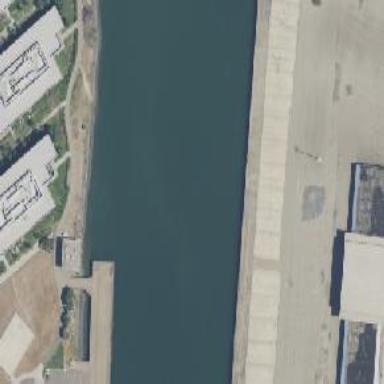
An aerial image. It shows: Dock located along the waterway.